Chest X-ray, AP view. Patient: 44 years old, sex F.
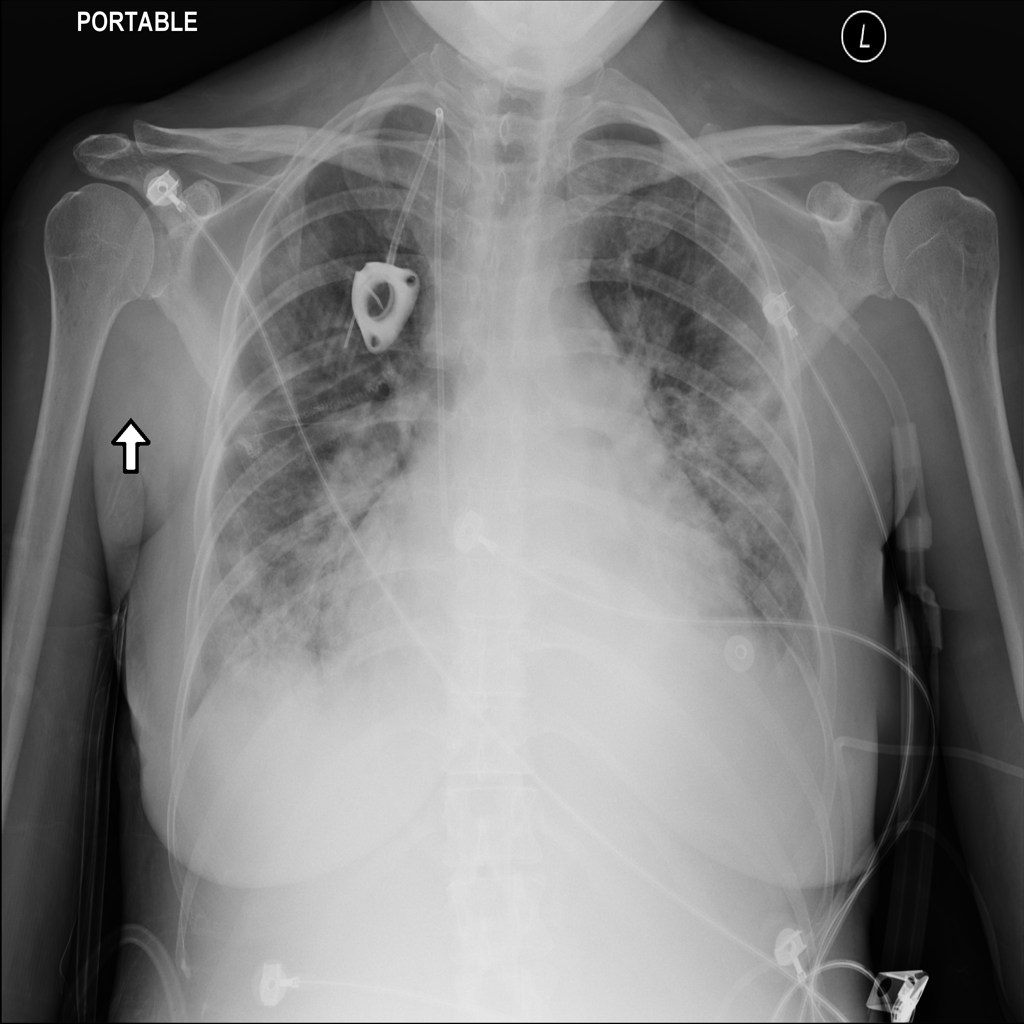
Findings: Cardiomegaly, Effusion, Infiltration